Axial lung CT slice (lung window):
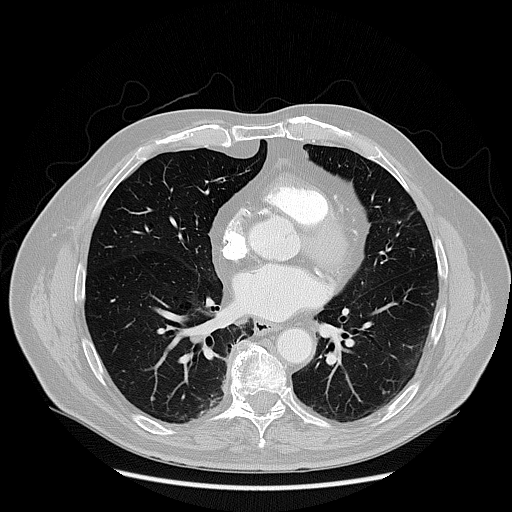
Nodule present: yes
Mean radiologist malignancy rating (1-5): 3